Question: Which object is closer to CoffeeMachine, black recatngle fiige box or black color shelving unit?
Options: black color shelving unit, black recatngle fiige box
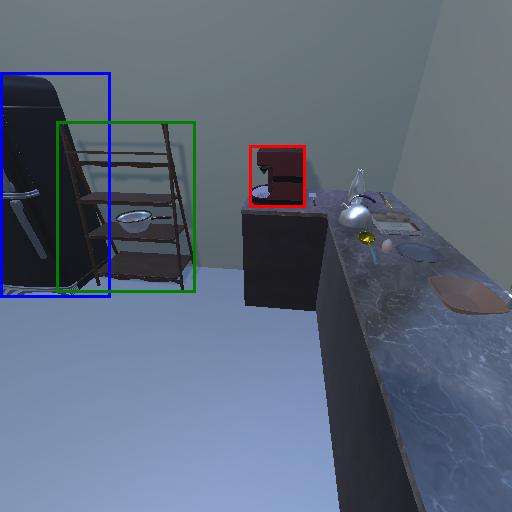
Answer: black color shelving unit